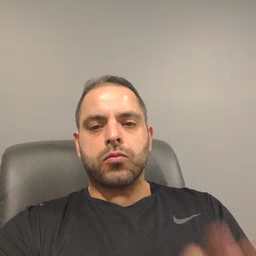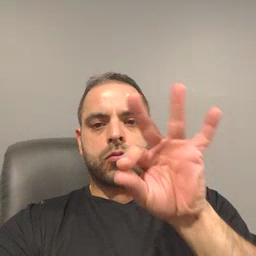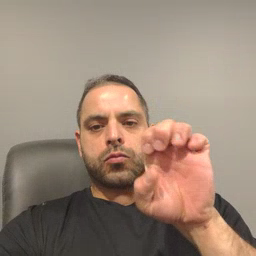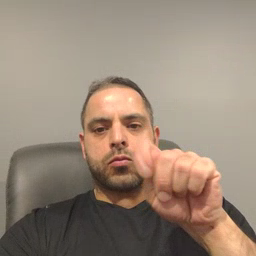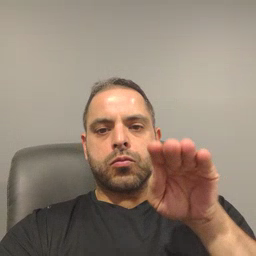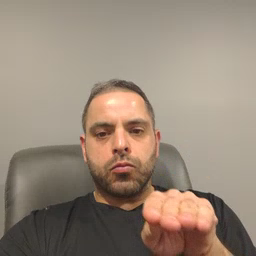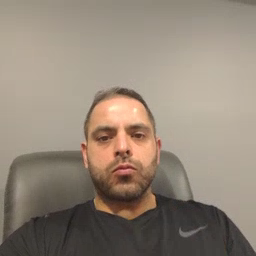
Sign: feet